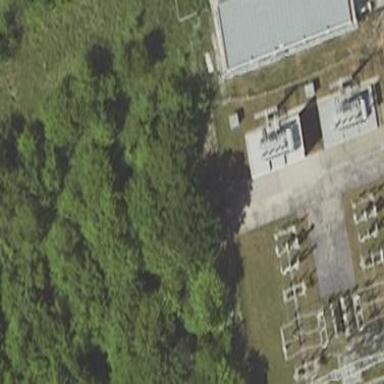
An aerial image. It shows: Outdoor industrial power substation enclosed by fence.